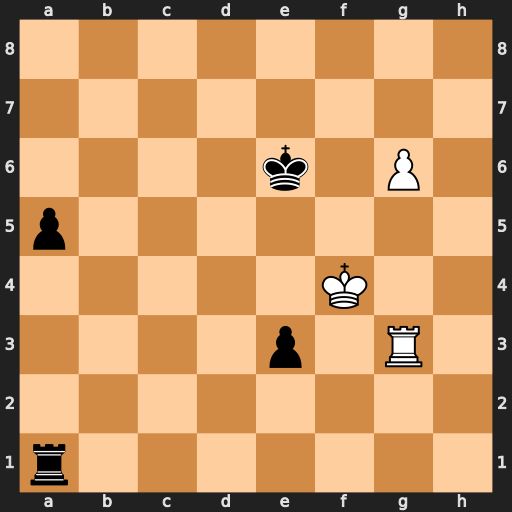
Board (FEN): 8/8/4k1P1/p7/5K2/4p1R1/8/r7
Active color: w
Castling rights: -
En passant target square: -
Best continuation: g7 Ra4+ Kf3